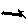
Label: zigzag